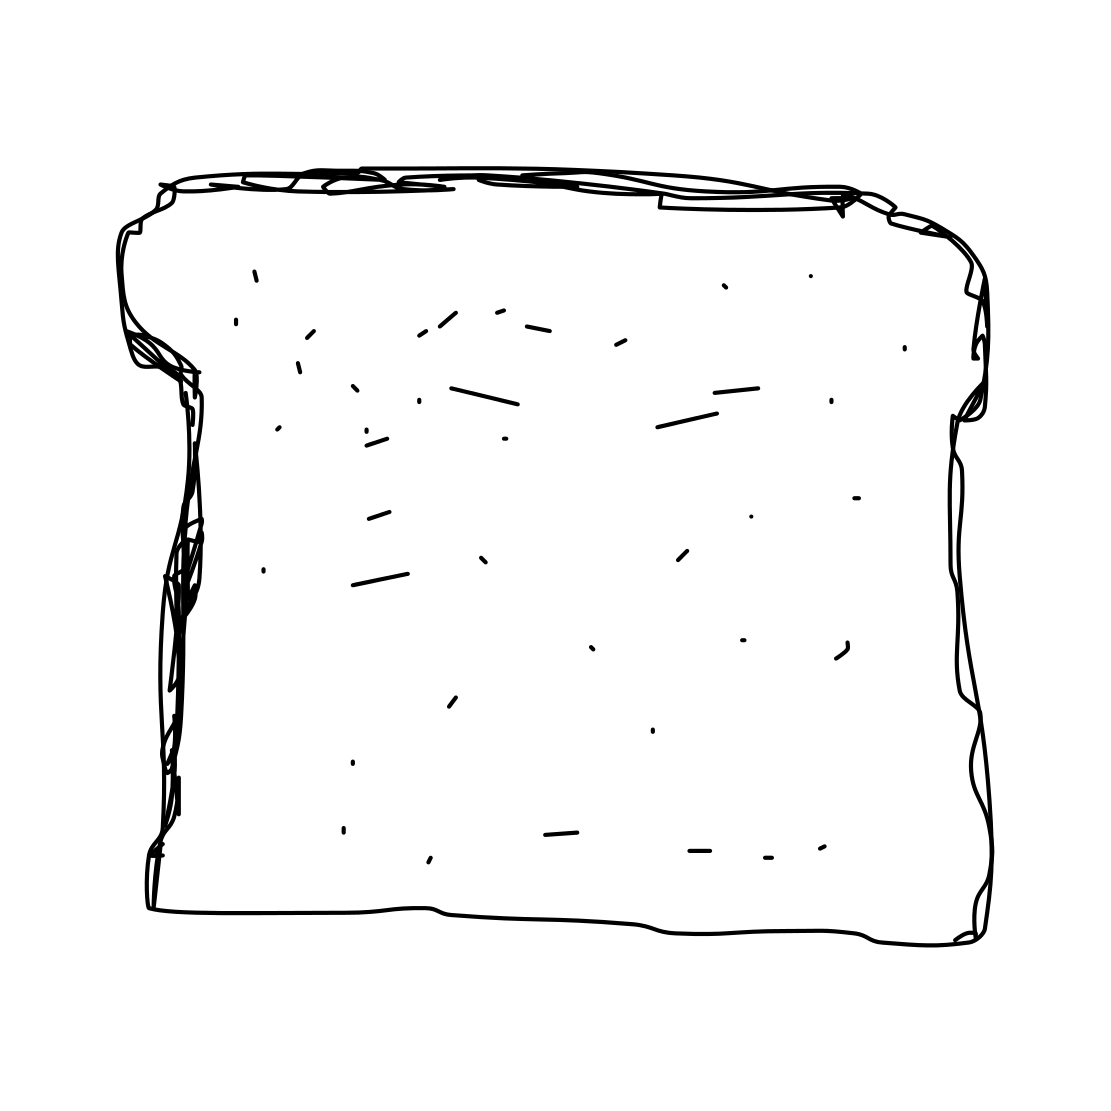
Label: bread